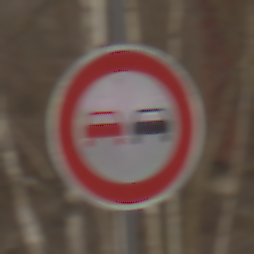
Verkehrszeichen: Ueberholverbot
Umgebung: Outdoor, Nature
Tageszeit: MorningAfternoon
Wetter: PartlyCloudy
Licht: Natural
Jahreszeit: Winter
Kontrast: MediumContrast